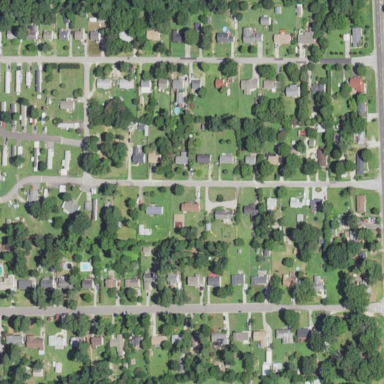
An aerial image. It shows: Residential area within neighborhood.